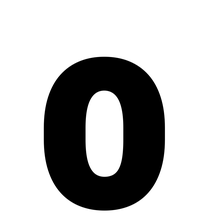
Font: Roboto_Condensed_ExtraBold